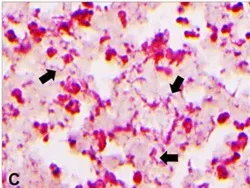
Representative photomicrographs of gram staining. (C) Gram-negative bacterial colonies (arrows) in the fibrinosuppurative arthritis observed in the atlantooccipital joint. 1,500x magnification.
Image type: pathology (gram)